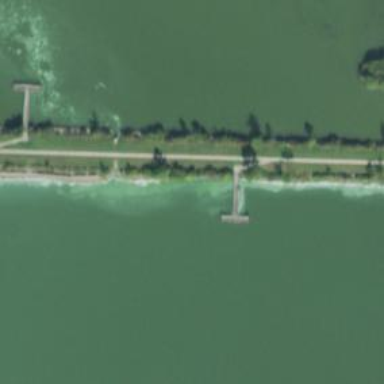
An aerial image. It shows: Man-made pier.